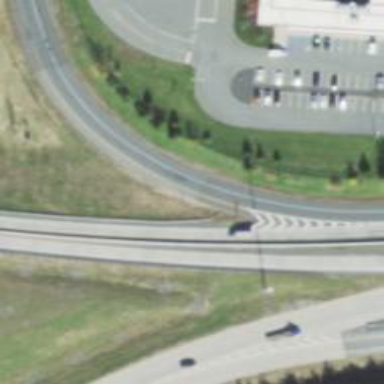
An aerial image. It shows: Asphalt motorway link.